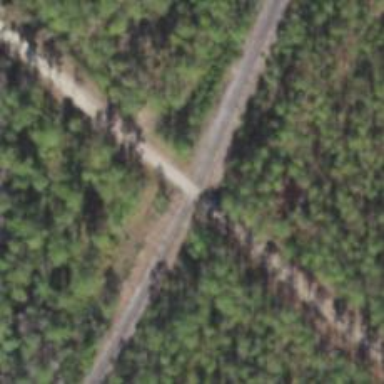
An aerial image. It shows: Uncontrolled crossing.